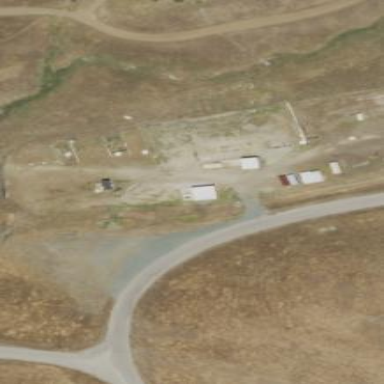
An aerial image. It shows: Shooting range for the sport of shooting.